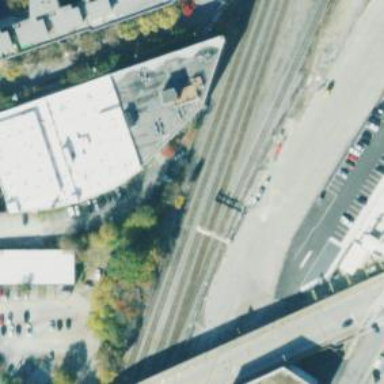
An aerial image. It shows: Railway signal.